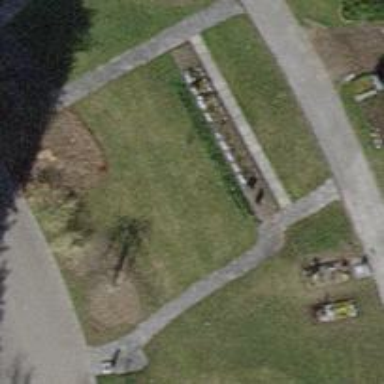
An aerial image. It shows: Bench for seating.